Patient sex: M
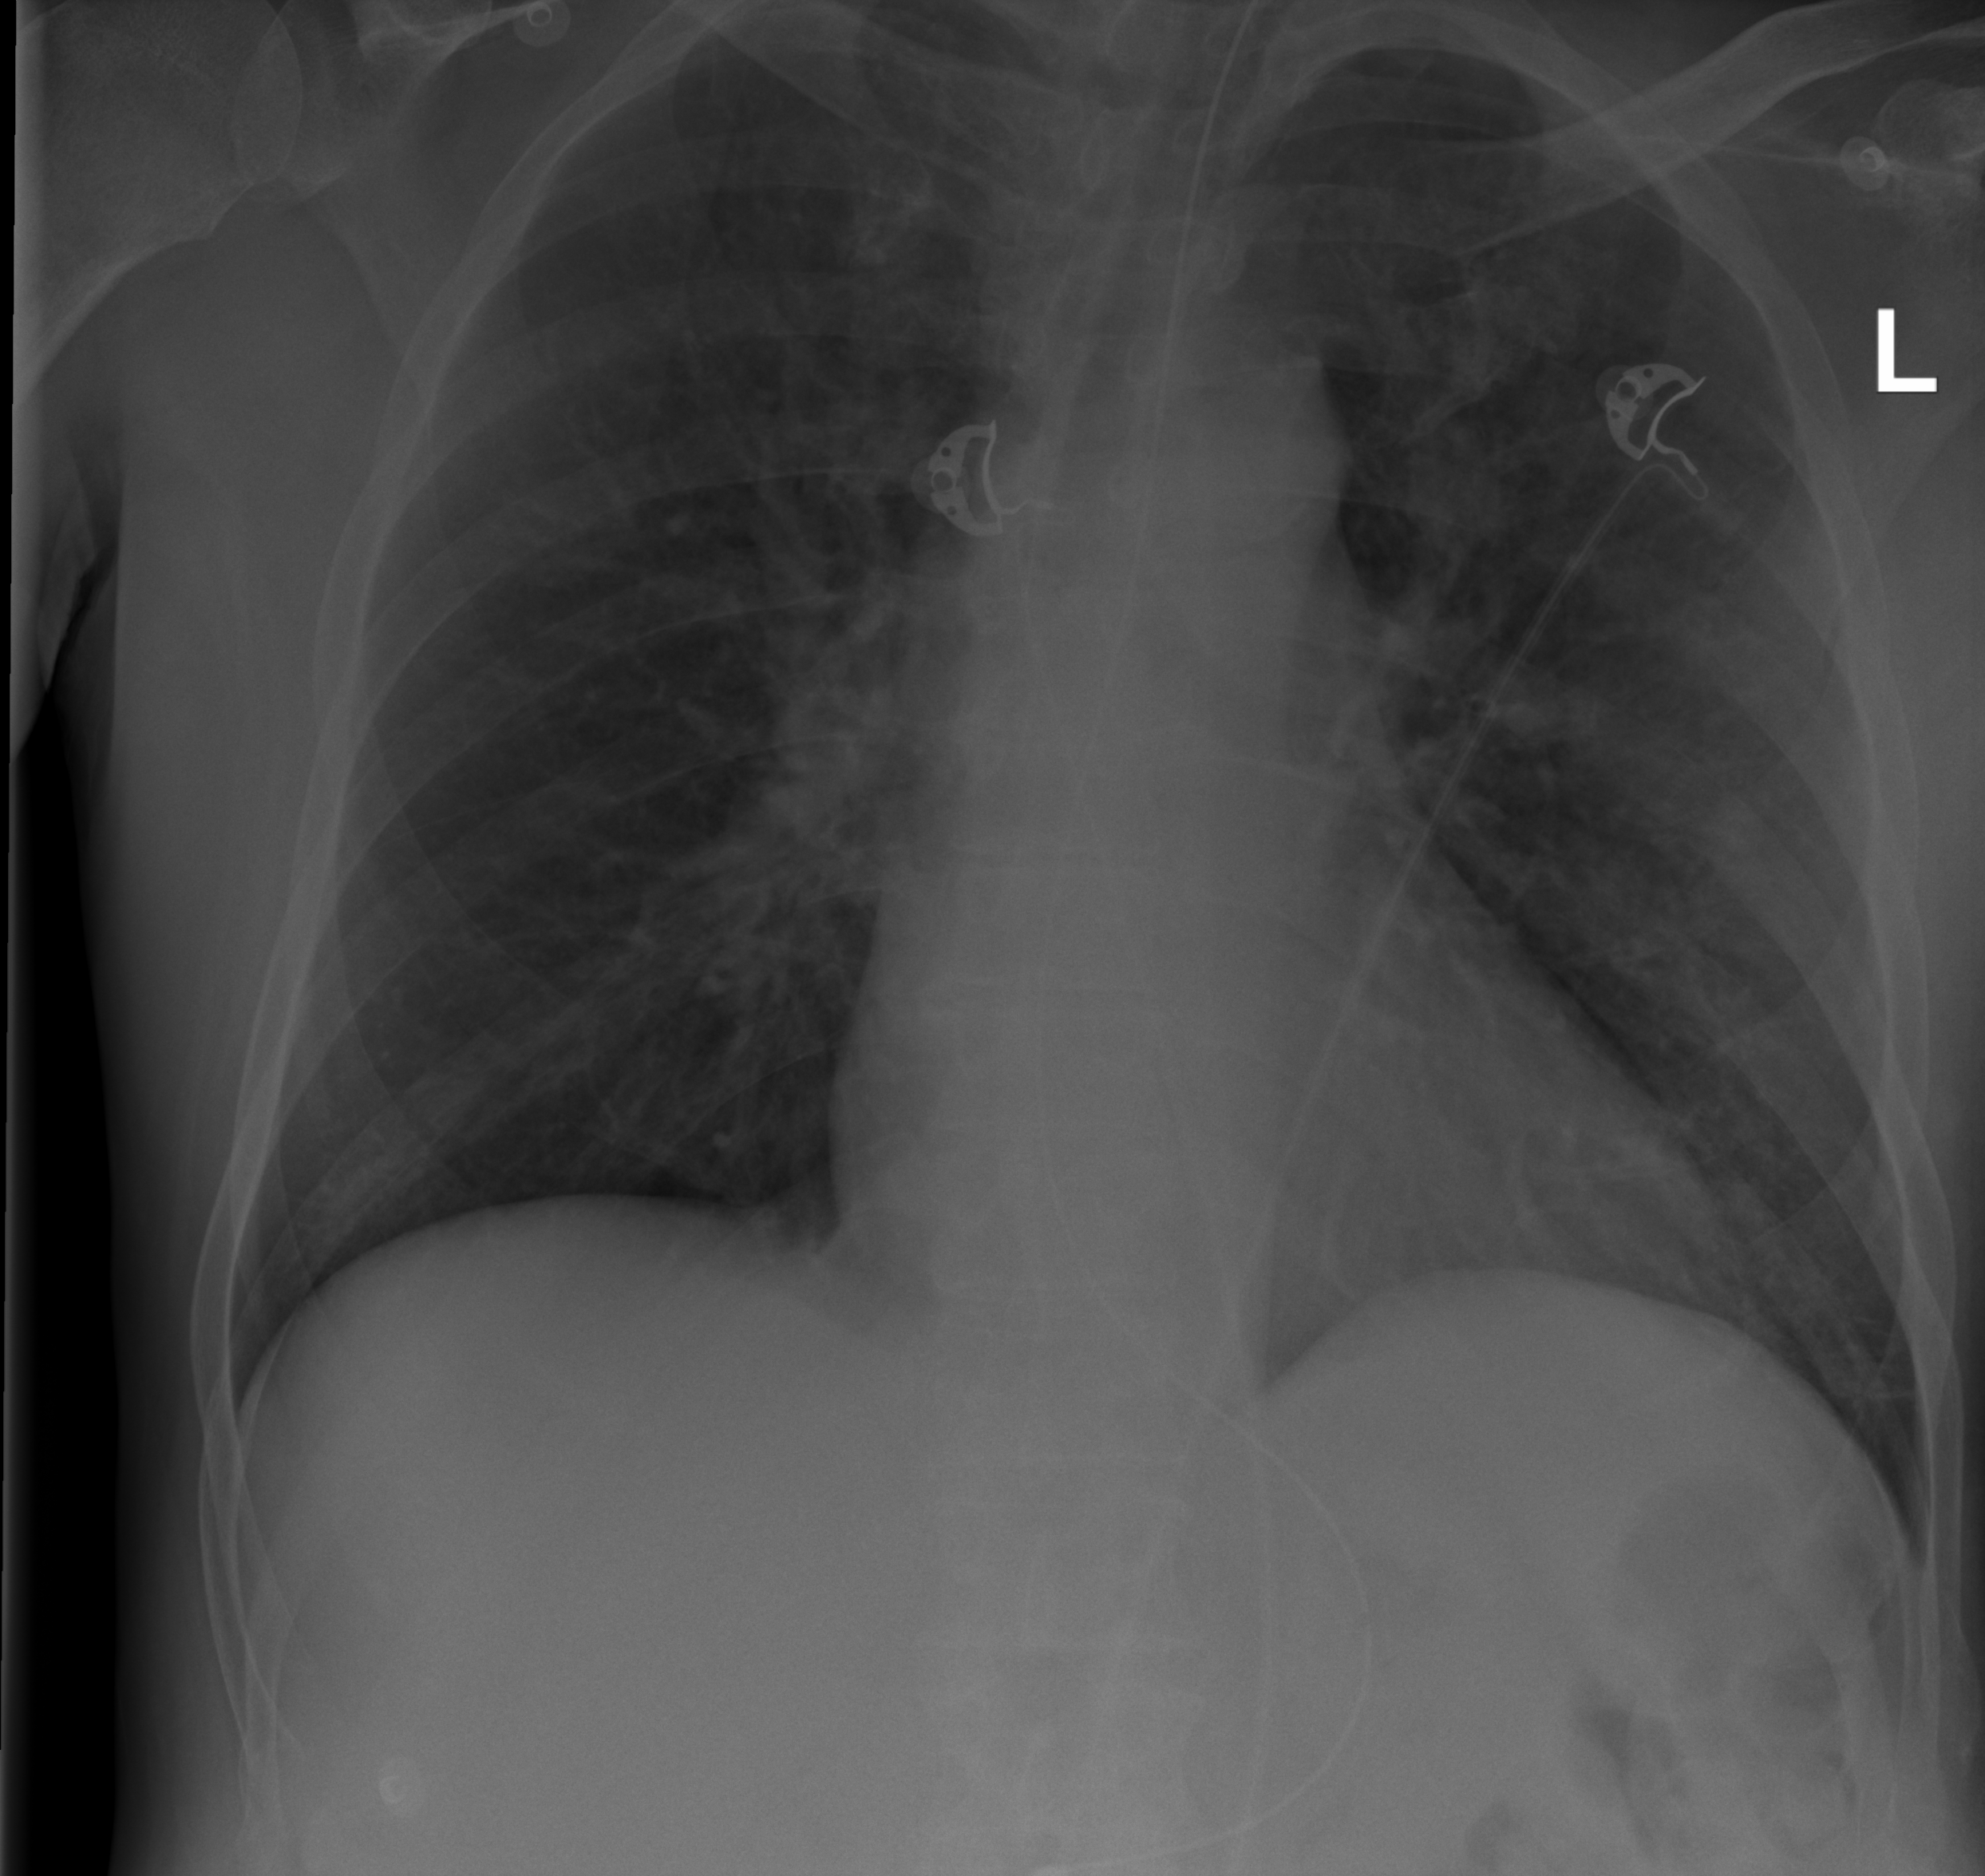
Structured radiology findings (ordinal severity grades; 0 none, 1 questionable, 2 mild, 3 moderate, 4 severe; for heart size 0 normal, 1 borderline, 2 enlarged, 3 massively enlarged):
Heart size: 0
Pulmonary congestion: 0
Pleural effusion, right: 0
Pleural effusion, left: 0
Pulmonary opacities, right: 0
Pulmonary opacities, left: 2
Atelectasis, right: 0
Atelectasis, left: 1